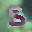
Label: 5